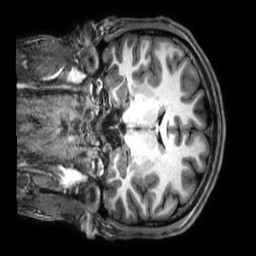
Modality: T1w
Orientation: coronal
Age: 21
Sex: male
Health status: healthy
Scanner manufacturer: philips
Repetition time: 0.009 s
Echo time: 0.004 s